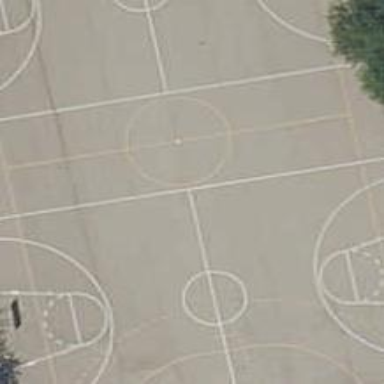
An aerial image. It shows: Basketball court in the leisure land pitch.